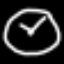
Label: clock